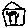
Label: house